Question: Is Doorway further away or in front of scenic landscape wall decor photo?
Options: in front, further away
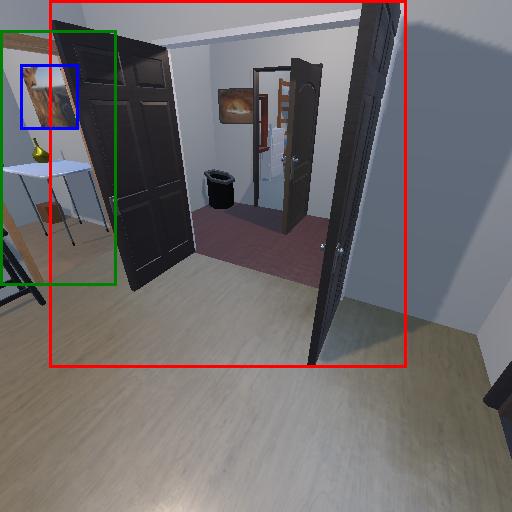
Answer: in front